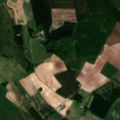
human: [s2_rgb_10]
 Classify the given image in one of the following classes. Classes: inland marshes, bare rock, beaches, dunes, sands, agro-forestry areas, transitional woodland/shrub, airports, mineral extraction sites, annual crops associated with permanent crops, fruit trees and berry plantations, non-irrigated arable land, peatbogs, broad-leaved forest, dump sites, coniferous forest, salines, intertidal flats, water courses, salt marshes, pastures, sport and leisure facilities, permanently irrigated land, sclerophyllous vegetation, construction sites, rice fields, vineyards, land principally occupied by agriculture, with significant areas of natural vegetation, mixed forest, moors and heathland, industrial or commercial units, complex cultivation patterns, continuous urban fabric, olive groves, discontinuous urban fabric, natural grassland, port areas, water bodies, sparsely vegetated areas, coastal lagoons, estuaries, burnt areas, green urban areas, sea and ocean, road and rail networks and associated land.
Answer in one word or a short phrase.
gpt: non-irrigated arable land, land principally occupied by agriculture, with significant areas of natural vegetation, mixed forest, transitional woodland/shrub